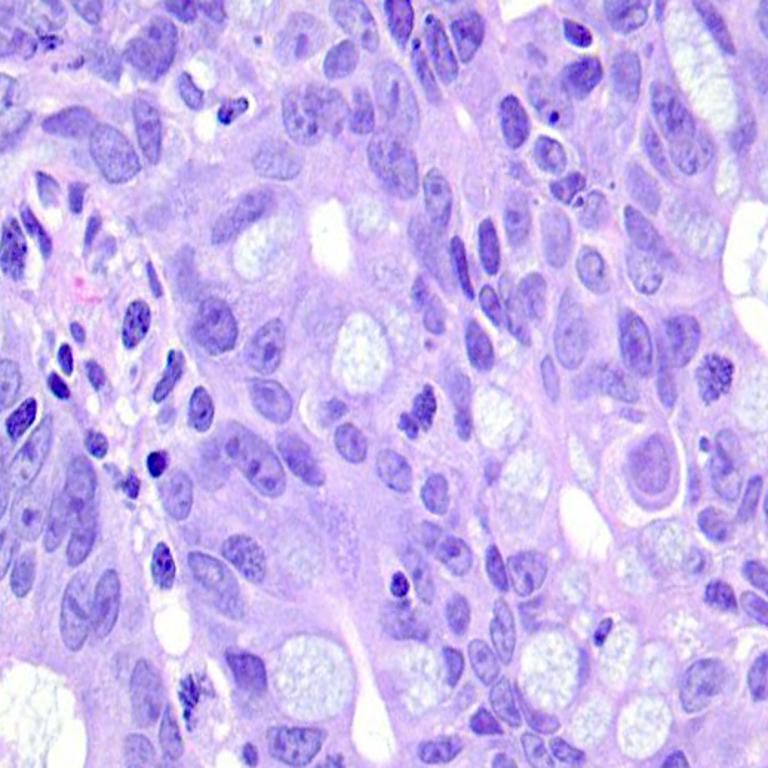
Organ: colon
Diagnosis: adenocarcinomas